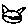
Label: cat